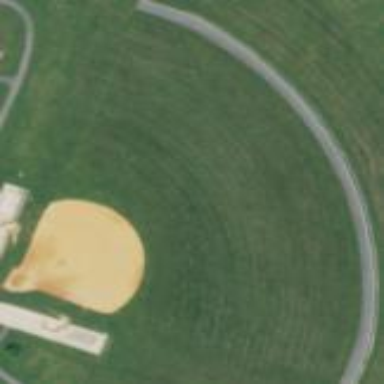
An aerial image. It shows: Softball pitch for leisure and sport activities.